Question: I am working on a express site. To prototype my UI, I am using jade, and unfortunately, it is a little awkward for me. When I look at the site, I see this:

I want them to look like these: <URL>
My jade is here:
'''
//- views/layout.jade
doctype html
html(lang='en')
head
meta(charset='UTF-8')
block BLOCK_STYLES
link(rel='stylesheet', type='text/css', href='/style.css')
link(rel='stylesheet', type='text/css', href='//maxcdn.bootstrapcdn.com/bootstrap/3.3.1/css/bootstrap.min.css')
title= title ? title : 'Exaid'
body
#header
#nav.nav.nav-tabs
- var nav = [{ text: 'Home', url: '/' }, { text: 'About', url: '/about' }, { text: 'Contact', url: '/contact' }, { text: 'Connect', url: '/auth' }];
for button in nav
a(href=button.url)
li #{button.text}
#logo
a(href='/') Exaid
#main
block BLOCK_MAIN
#footer
block BLOCK_SCRIPTS
// accidentally deleted jquery line. sorry bout this CDN
script(type='text/javascript', src='//code.jquery.com/jquery-2.1.3.min.js')
script(type='text/javascript', src='//rawgit.com/julianshapiro/velocity/master/velocity.min.js')
script(type='text/javascript', src='/script.js')
script(type='text/javascript', src='//maxcdn.bootstrapcdn.com/bootstrap/3.3.1/js/bootstrap.min.js')
'''
I've checked for errors, but the only one is related to a non-related, empty script file. Am I doing something wrong?
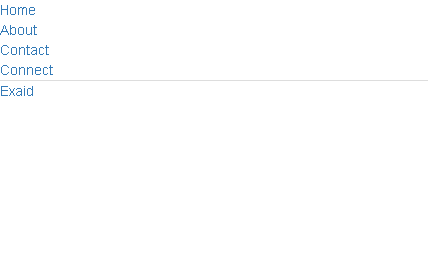
Answer: Well you never setup the actual '<ul>' that will contain the nav.
'''
ul.nav.nav-tabs
li: a.active(href="link") Link Text
li: a(href="link") Link Text
'''
Is the easiest way to go about it.